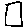
Label: square